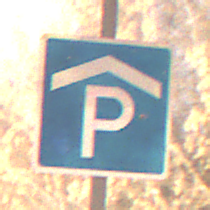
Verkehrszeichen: Parkhaus
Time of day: Night
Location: Outdoor (Urban)
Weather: Overcast
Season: Winter
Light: Artificial